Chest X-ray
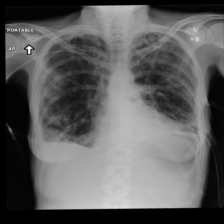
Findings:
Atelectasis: negative
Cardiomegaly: negative
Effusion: positive
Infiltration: positive
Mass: negative
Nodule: negative
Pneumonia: negative
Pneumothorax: positive
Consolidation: negative
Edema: negative
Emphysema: negative
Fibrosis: negative
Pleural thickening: positive
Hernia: negative